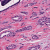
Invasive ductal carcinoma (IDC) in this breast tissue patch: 1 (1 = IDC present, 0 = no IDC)